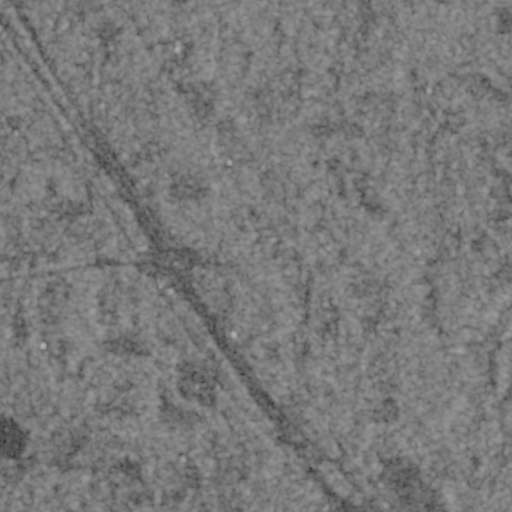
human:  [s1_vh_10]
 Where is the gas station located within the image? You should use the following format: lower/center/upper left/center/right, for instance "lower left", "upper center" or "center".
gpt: The gas station is located in the center left of the image.
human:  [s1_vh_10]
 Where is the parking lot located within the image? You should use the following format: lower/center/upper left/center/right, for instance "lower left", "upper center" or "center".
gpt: The parking lot is located in the center left of the image.
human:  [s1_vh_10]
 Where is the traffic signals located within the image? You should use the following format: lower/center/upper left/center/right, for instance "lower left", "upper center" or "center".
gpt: The traffic signals is located in the center left of the image.
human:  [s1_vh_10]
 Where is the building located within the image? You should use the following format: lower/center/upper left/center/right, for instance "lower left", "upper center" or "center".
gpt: There is no building in the image.

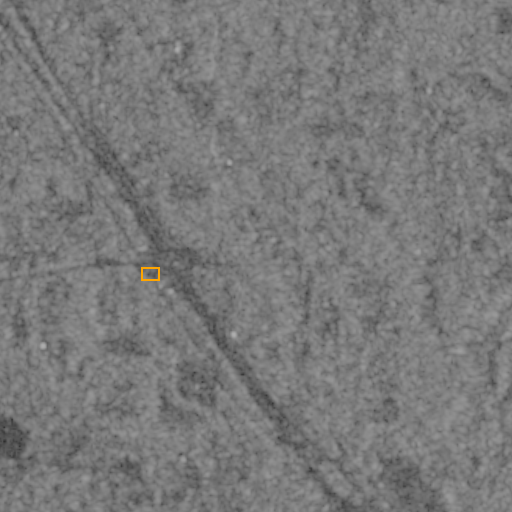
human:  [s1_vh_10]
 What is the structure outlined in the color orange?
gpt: The structure outlined in orange is a parking lot.
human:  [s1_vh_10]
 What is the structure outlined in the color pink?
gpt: There is no pink outline.